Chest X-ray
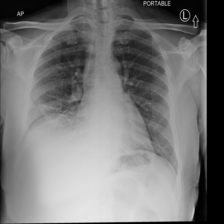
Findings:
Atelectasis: negative
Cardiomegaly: negative
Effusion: positive
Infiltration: positive
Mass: negative
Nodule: negative
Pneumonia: negative
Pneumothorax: negative
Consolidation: negative
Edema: negative
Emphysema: negative
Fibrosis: negative
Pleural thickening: negative
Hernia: negative